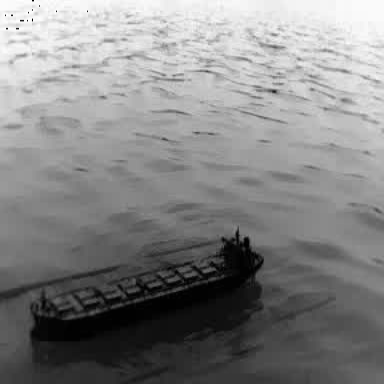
There is a liner in the infrared image.